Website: home-depot
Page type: delivery-shipping
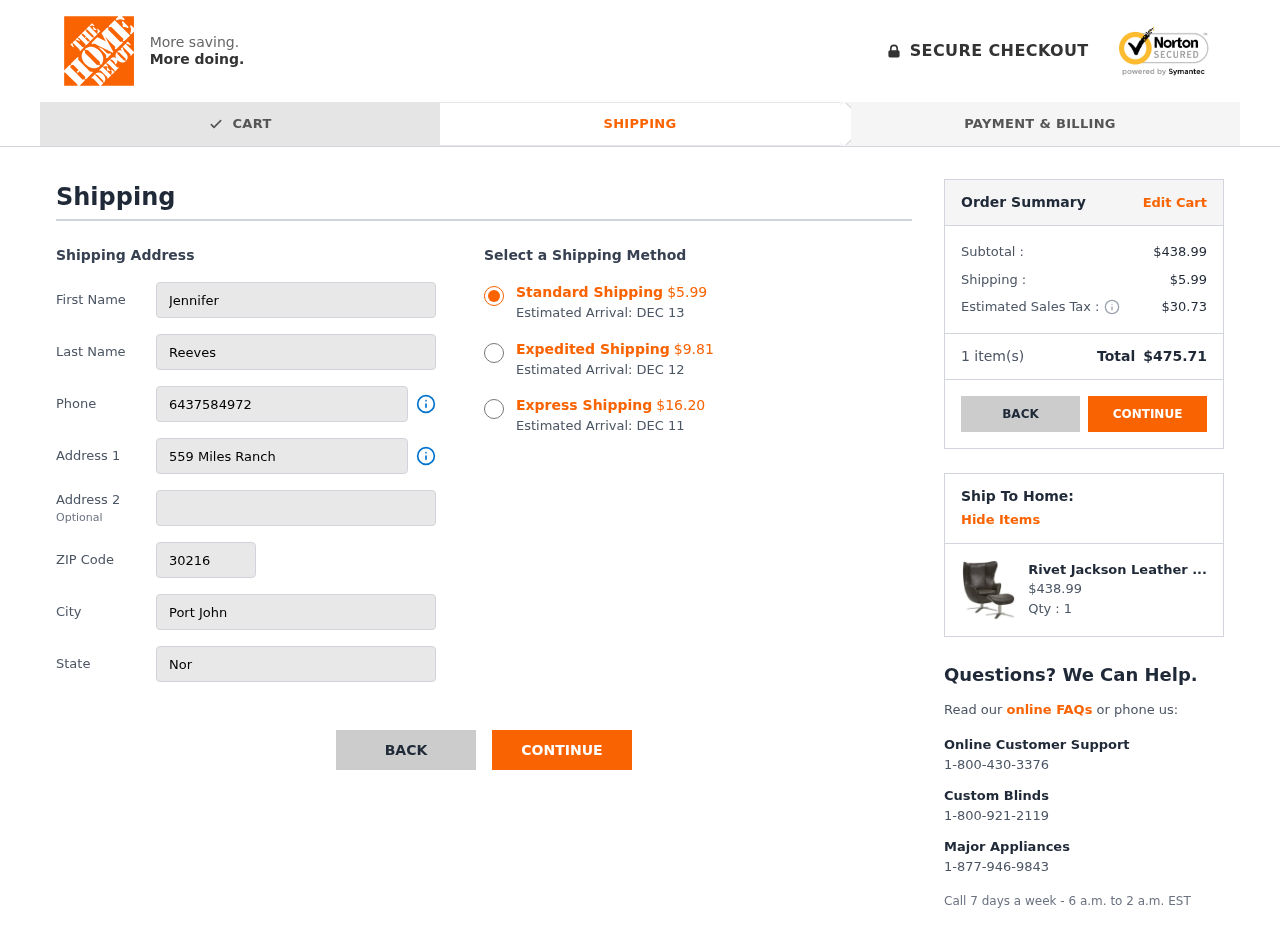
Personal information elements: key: PII_CITY
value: Port John
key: PII_FIRSTNAME
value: Jennifer
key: PII_LASTNAME
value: Reeves
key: PII_PHONE
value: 6437584972
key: PII_POSTCODE
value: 30216
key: PII_STATE
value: North Carolina
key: PII_STREET
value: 559 Miles Ranch
Product elements: key: PRODUCT1_NAME
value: Rivet Jackson Leather Swivel Chair and Ottoman,
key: PRODUCT1_PRICE
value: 438.99
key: PRODUCT1_QUANTITY
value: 1
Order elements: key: ORDER_SHIPPING_COST_STANDARD
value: $5.99
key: ORDER_DELIVERY_DATE
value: DEC 13
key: ORDER_SHIPPING_COST_EXPEDITED
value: $9.81
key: ORDER_DELIVERY_DATE_EXPEDITED
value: DEC 12
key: ORDER_SHIPPING_COST_EXPRESS
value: $16.20
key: ORDER_DELIVERY_DATE_EXPRESS
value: DEC 11
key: ORDER_SUBTOTAL
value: $438.99
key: ORDER_SHIPPING_COST
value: $5.99
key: ORDER_TAX
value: $30.73
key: ORDER_NUM_ITEMS
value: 1
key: ORDER_TOTAL
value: $475.71